Question: I have a DigitalOcean VPS running nginx which has two websites on it. The two sites on it are: <URL>.
My main ('www.') domain is predominantly a static site, but my blog ('blog.') subdomain runs on Ghost.
Everything works perfectly apart from that I can access my blog from both 'www.' and 'blog.'. For example, here is a blog post at <URL>.
Another point to note is that if you try to go to <URL> without the 'www.' or 'blog.' it 404s.
The problem lies in having two sites on the same VPS, but not sure if there's a problem with my nginx configs or whether it's problems with my DNS, or both?
The nginx config files are in /sites-available/ and symlinked to /sites-enabled/
I need to get this fixed because it is causing issues with Google search results and SEO.
## Here's my DNS:

## blog.ingledow.co.uk.conf
'''
# blog.ingledow.co.uk running on Ghost
server {
listen 80; ## listen for ipv4; this line is default and implied
#listen [::]:80 default ipv6only=on; ## listen for ipv6
root /var/www/ghost;
index index.php index.html index.htm;
# Make site accessible from http://localhost/
server_name blog.ingledow.co.uk;
location / {
proxy_set_header X-Forwarded-For $proxy_add_x_forwarded_for;
proxy_set_header Host $http_host;
proxy_redirect off;
proxy_pass http://127.0.0.1:2369;
client_max_body_size 10m;
break;
}
location /doc/ {
alias /usr/share/doc/;
autoindex on;
allow 127.0.0.1;
deny all;
}
location ~ \.php$ {
fastcgi_split_path_info ^(.+\.php)(/.+)$;
fastcgi_pass unix:/var/run/php5-fpm.sock;
fastcgi_index index.php;
include fastcgi_params;
}
location /phpmyadmin { index index.php; }
}
'''
## ingledow.co.uk.conf
'''
# ingledow.co.uk.conf
server {
listen 80; ## listen for ipv4; this line is default and implied
#listen [::]:80 default ipv6only=on; ## listen for ipv6
root /var/www/ingledow.co.uk/public_html;
index index.php index.html index.htm;
# Make site accessible from http://localhost/
server_name ingledow.co.uk;
location / {
# First attempt to serve request as file, then
# as directory, then fall back to index.html
try_files $uri $uri/ /index.html /index.php;
# Uncomment to enable naxsi on this location
# include /etc/nginx/naxsi.rules
}
location /doc/ {
alias /usr/share/doc/;
autoindex on;
allow 127.0.0.1;
deny all;
}
# Only for nginx-naxsi : process denied requests
#location /RequestDenied {
# For example, return an error code
#return 418;
#}
# pass the PHP scripts to FastCGI server listening on 127.0.0.1:9000
#
location ~ \.php$ {
fastcgi_split_path_info ^(.+\.php)(/.+)$;
fastcgi_pass unix:/var/run/php5-fpm.sock;
fastcgi_index index.php;
include fastcgi_params;
}
location /phpmyadmin { index index.php; }
# deny access to .htaccess files, if Apache's document root
# concurs with nginx's one
#
#location ~ /\.ht {
# deny all;
#}
}
'''
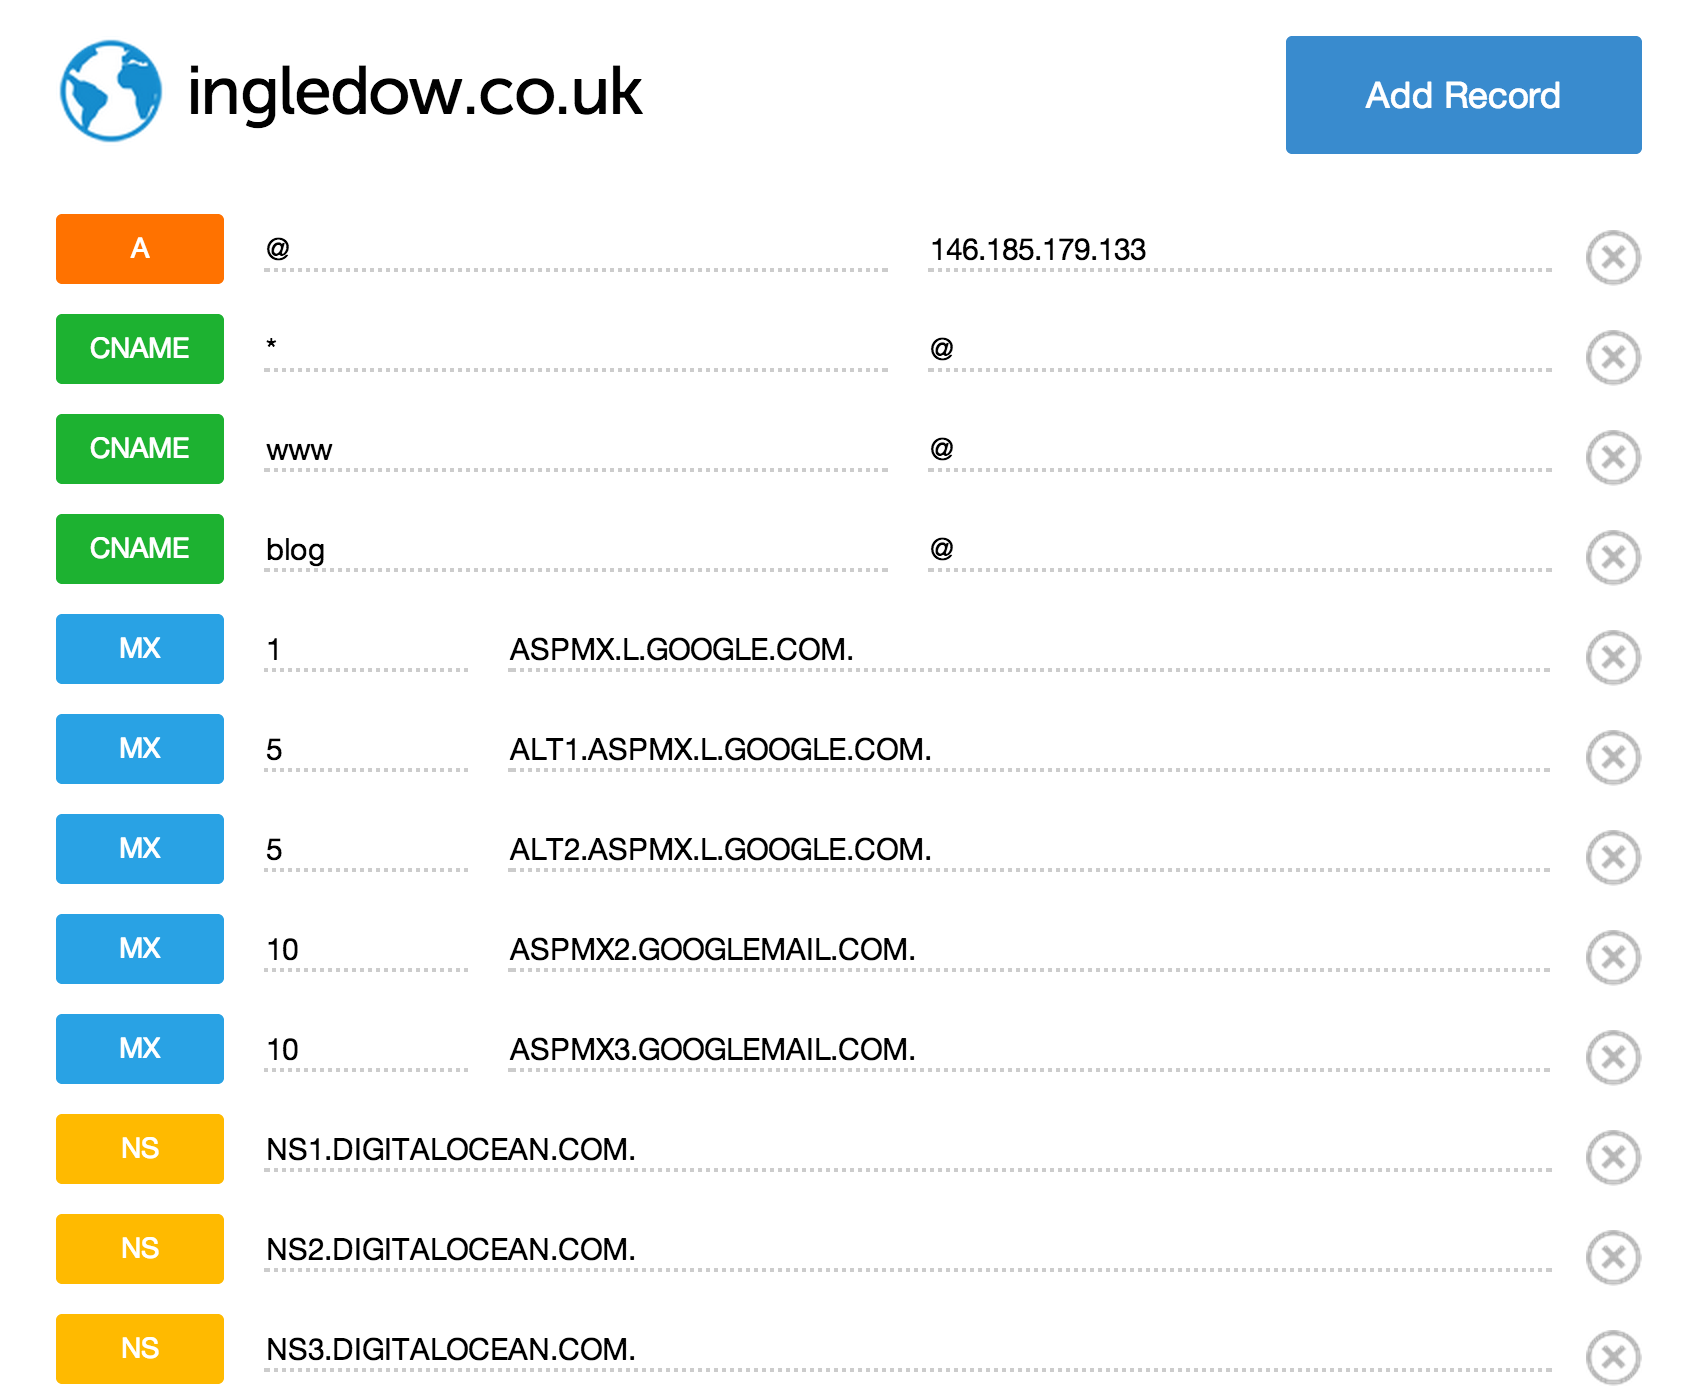
Answer: Try adding 'www.' to 'sever_name ingledow.co.uk;' in the ingledow.co.uk server block. e.g. :
'server_name www.ingledow.co.uk ingledow.co.uk;'
If you don't want to site to be accessed without the www. subdomain prefix you should remove it from the server_name.
Another way to do it is to have the server block as is for the blog, and just use a catch all server block for the main static site.